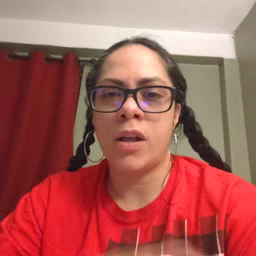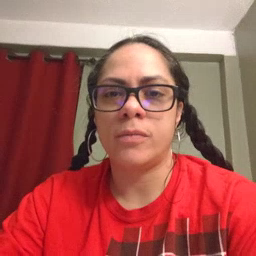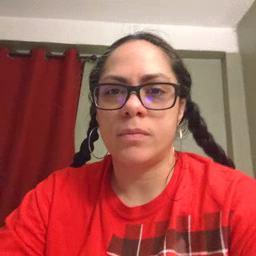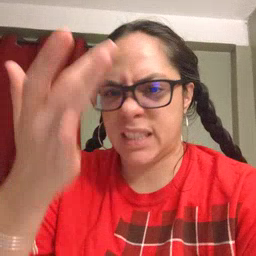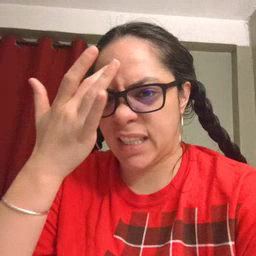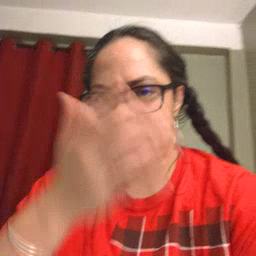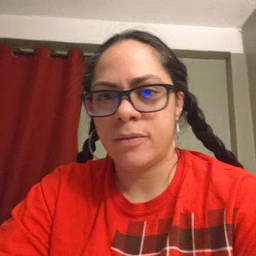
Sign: sick